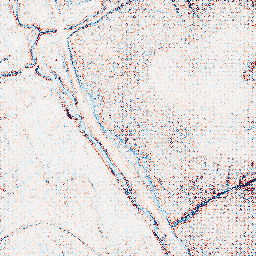
Category: edge_preserving
Decomposition family: anisotropic_diffusion
Decomposition parameters: iterations: 5
kappa: 10
gamma: 0.05
Upsampling method: regularized
Upsampling parameters: scale: 4
lambda_reg: 0.1
Upsampling scale: 4